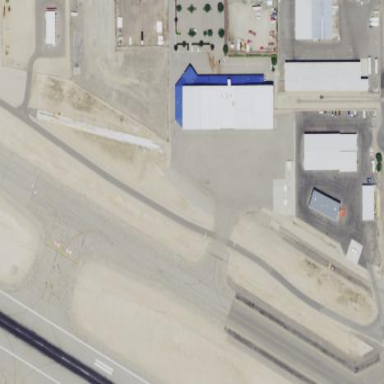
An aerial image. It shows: Apron at the airport.